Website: walmart
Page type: account-selection
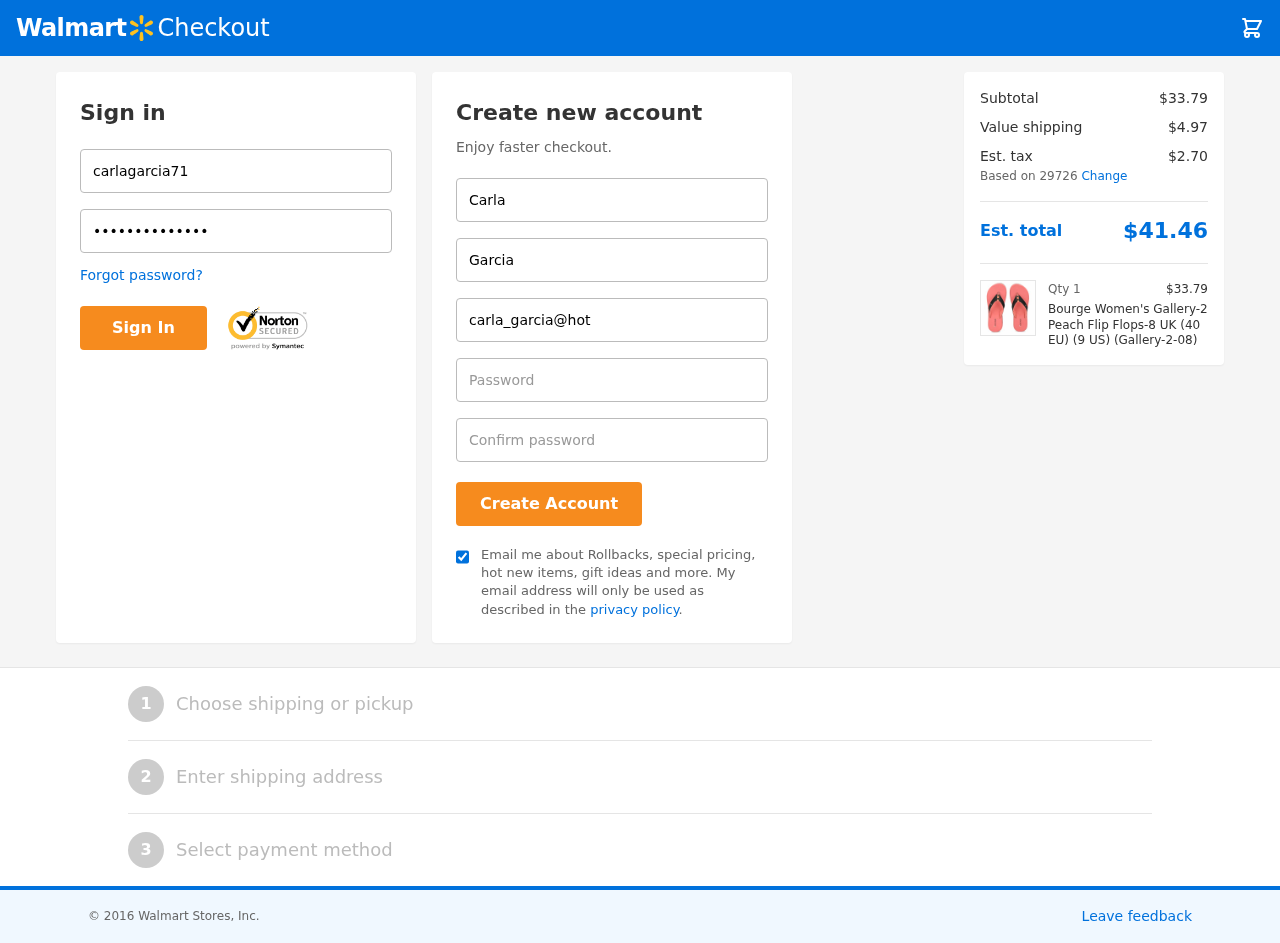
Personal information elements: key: PII_EMAIL
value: carla_garcia@hotmail.com
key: PII_FIRSTNAME
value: Carla
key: PII_LASTNAME
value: Garcia
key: PII_LOGIN_USERNAME
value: carlagarcia71
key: PII_POSTCODE
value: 29726
Product elements: key: PRODUCT1_NAME
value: Bourge Women's Gallery-2 Peach Flip Flops-8 UK (40 EU) (9 US) (Gallery-2-08)
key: PRODUCT1_PRICE
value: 33.79
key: PRODUCT1_QUANTITY
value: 1
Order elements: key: ORDER_SUBTOTAL
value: $33.79
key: ORDER_SHIPPING_COST
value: $4.97
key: ORDER_TAX
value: $2.70
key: ORDER_TOTAL
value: $41.46